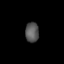
Tissue: lung
Cell type: Fibroblasts
Senescence score: 0.5679
Nuclear area (px): 266
Mean DAPI intensity: 86.019